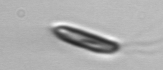
Label: Chrysochromulina